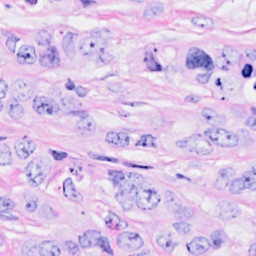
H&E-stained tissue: Breast